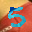
Label: 5